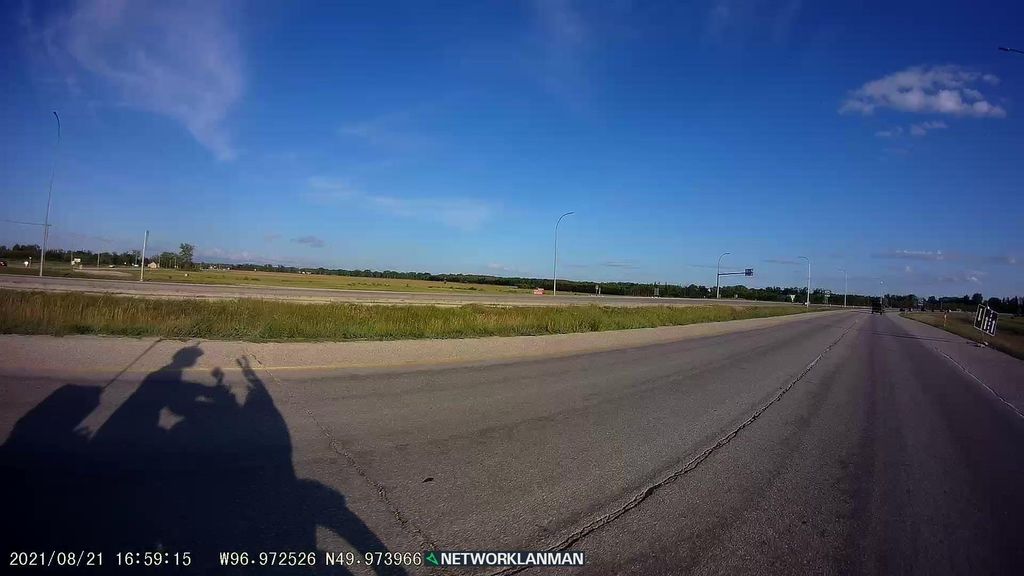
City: winnipeg